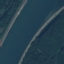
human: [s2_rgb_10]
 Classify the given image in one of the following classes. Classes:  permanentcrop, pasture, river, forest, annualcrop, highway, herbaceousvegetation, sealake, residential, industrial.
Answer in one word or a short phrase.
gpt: River